Question: I have a grid that has an associated JsonStore and everything is populating great. I want to create in a column something like this:

I am very new to Ext, but this is what I have so far in my ColumnModel:
'''
{
header: 'Sales Rep',
width: 150,
sortable: true,
dataIndex: 'salesrep'
},
{
header: 'graph',
width: 150,
sortable: true,
dataIndex: 'ytd',
renderer: function(value, metaData, record, rowIndex, colIndex, store){
var colChart = new Ext.chart.ColumnChart({
store: store,
xField: 'ytd',
yField: 'salesrep'
});
}
},
{
header: 'Year to Date',
width: 150,
sortable: true,
dataIndex: 'ytd'
},
'''
The first and third column work as expected, but I am not seeing anything in the second. Anyone done anything like this?
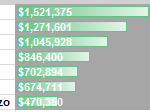
Answer: Using column renderer you are able to affect rendering via 'metadata' object.
Unfortunately, it allows changing html attributes and css classes only.
Therefore either you need to try using css styles for chart generation or search for other ways possible, like creating ad hoc columns.